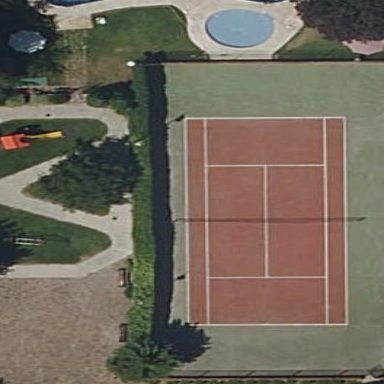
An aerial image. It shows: Tennis court on the leisure land pitch.